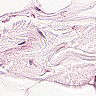
Metastatic tissue present: no